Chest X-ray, PA view. Patient: 80 years old, sex F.
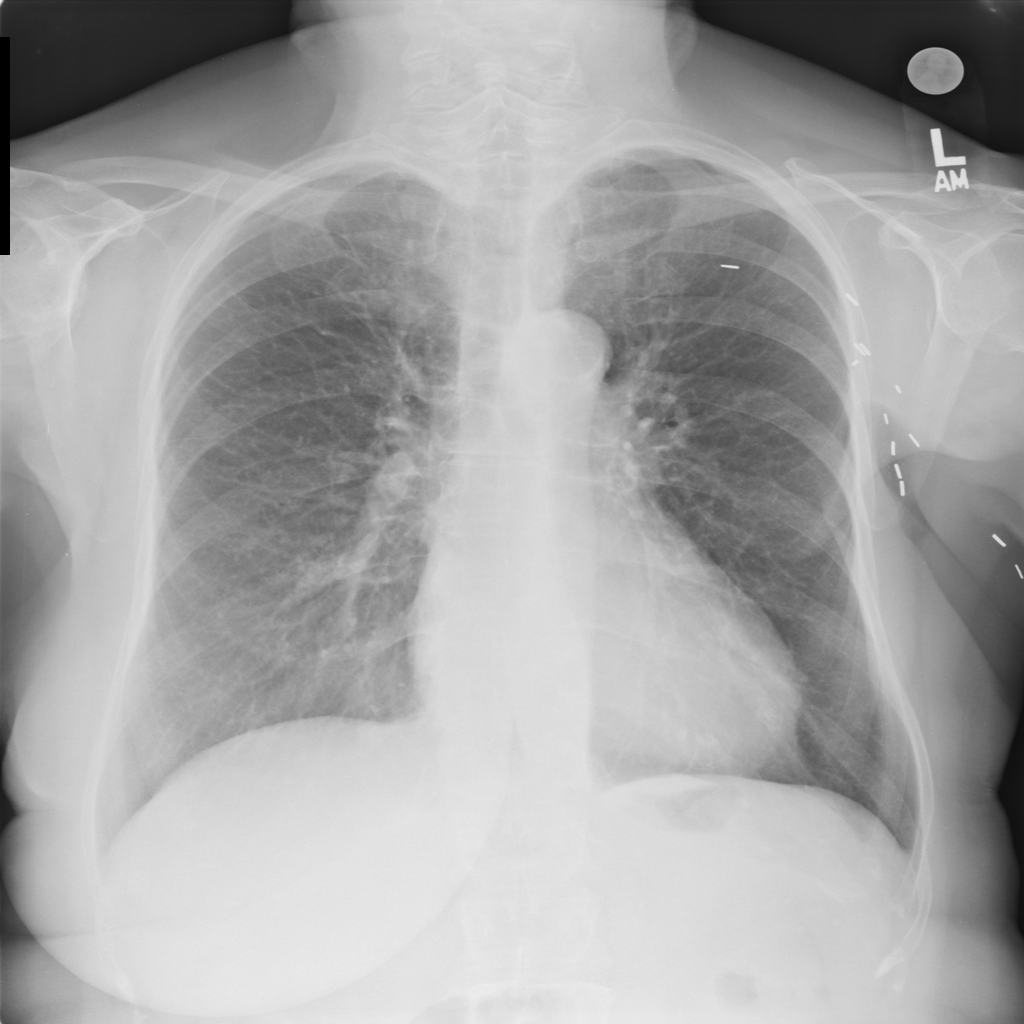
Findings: No Finding